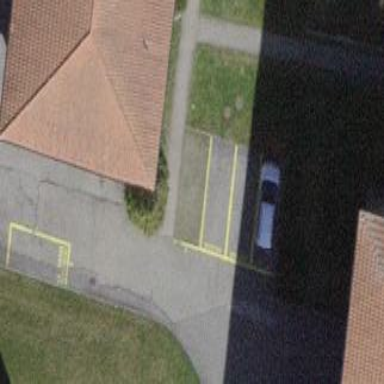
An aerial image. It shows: Parking area with surface.